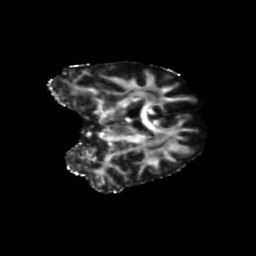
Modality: FA
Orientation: coronal
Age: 71
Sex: female
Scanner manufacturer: siemens
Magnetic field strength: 3 T
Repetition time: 5.25 s
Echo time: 0.08 s